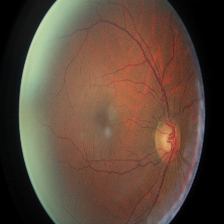
Diabetic retinopathy grade: Moderate